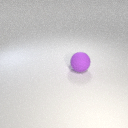
large purple rubber sphere